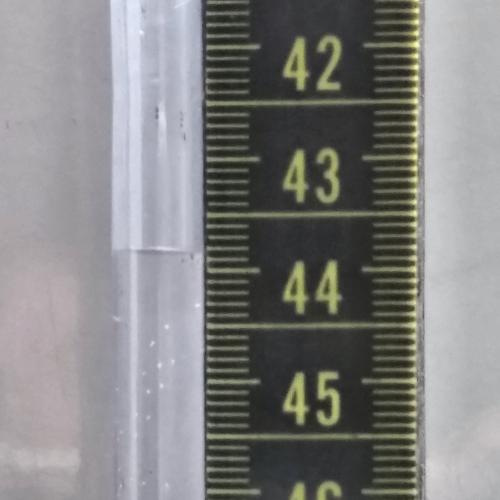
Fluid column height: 43.8 cm